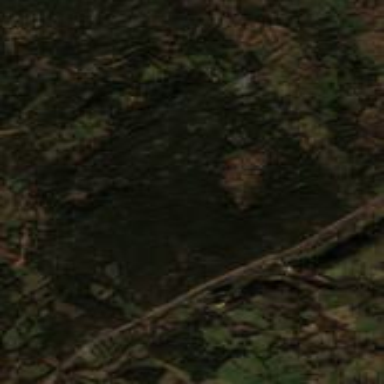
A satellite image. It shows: Forest area dominated by broadleaved trees.